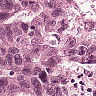
Metastatic tissue present: yes